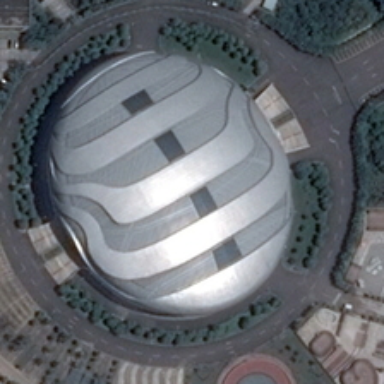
A corner of the center of a city .